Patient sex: M
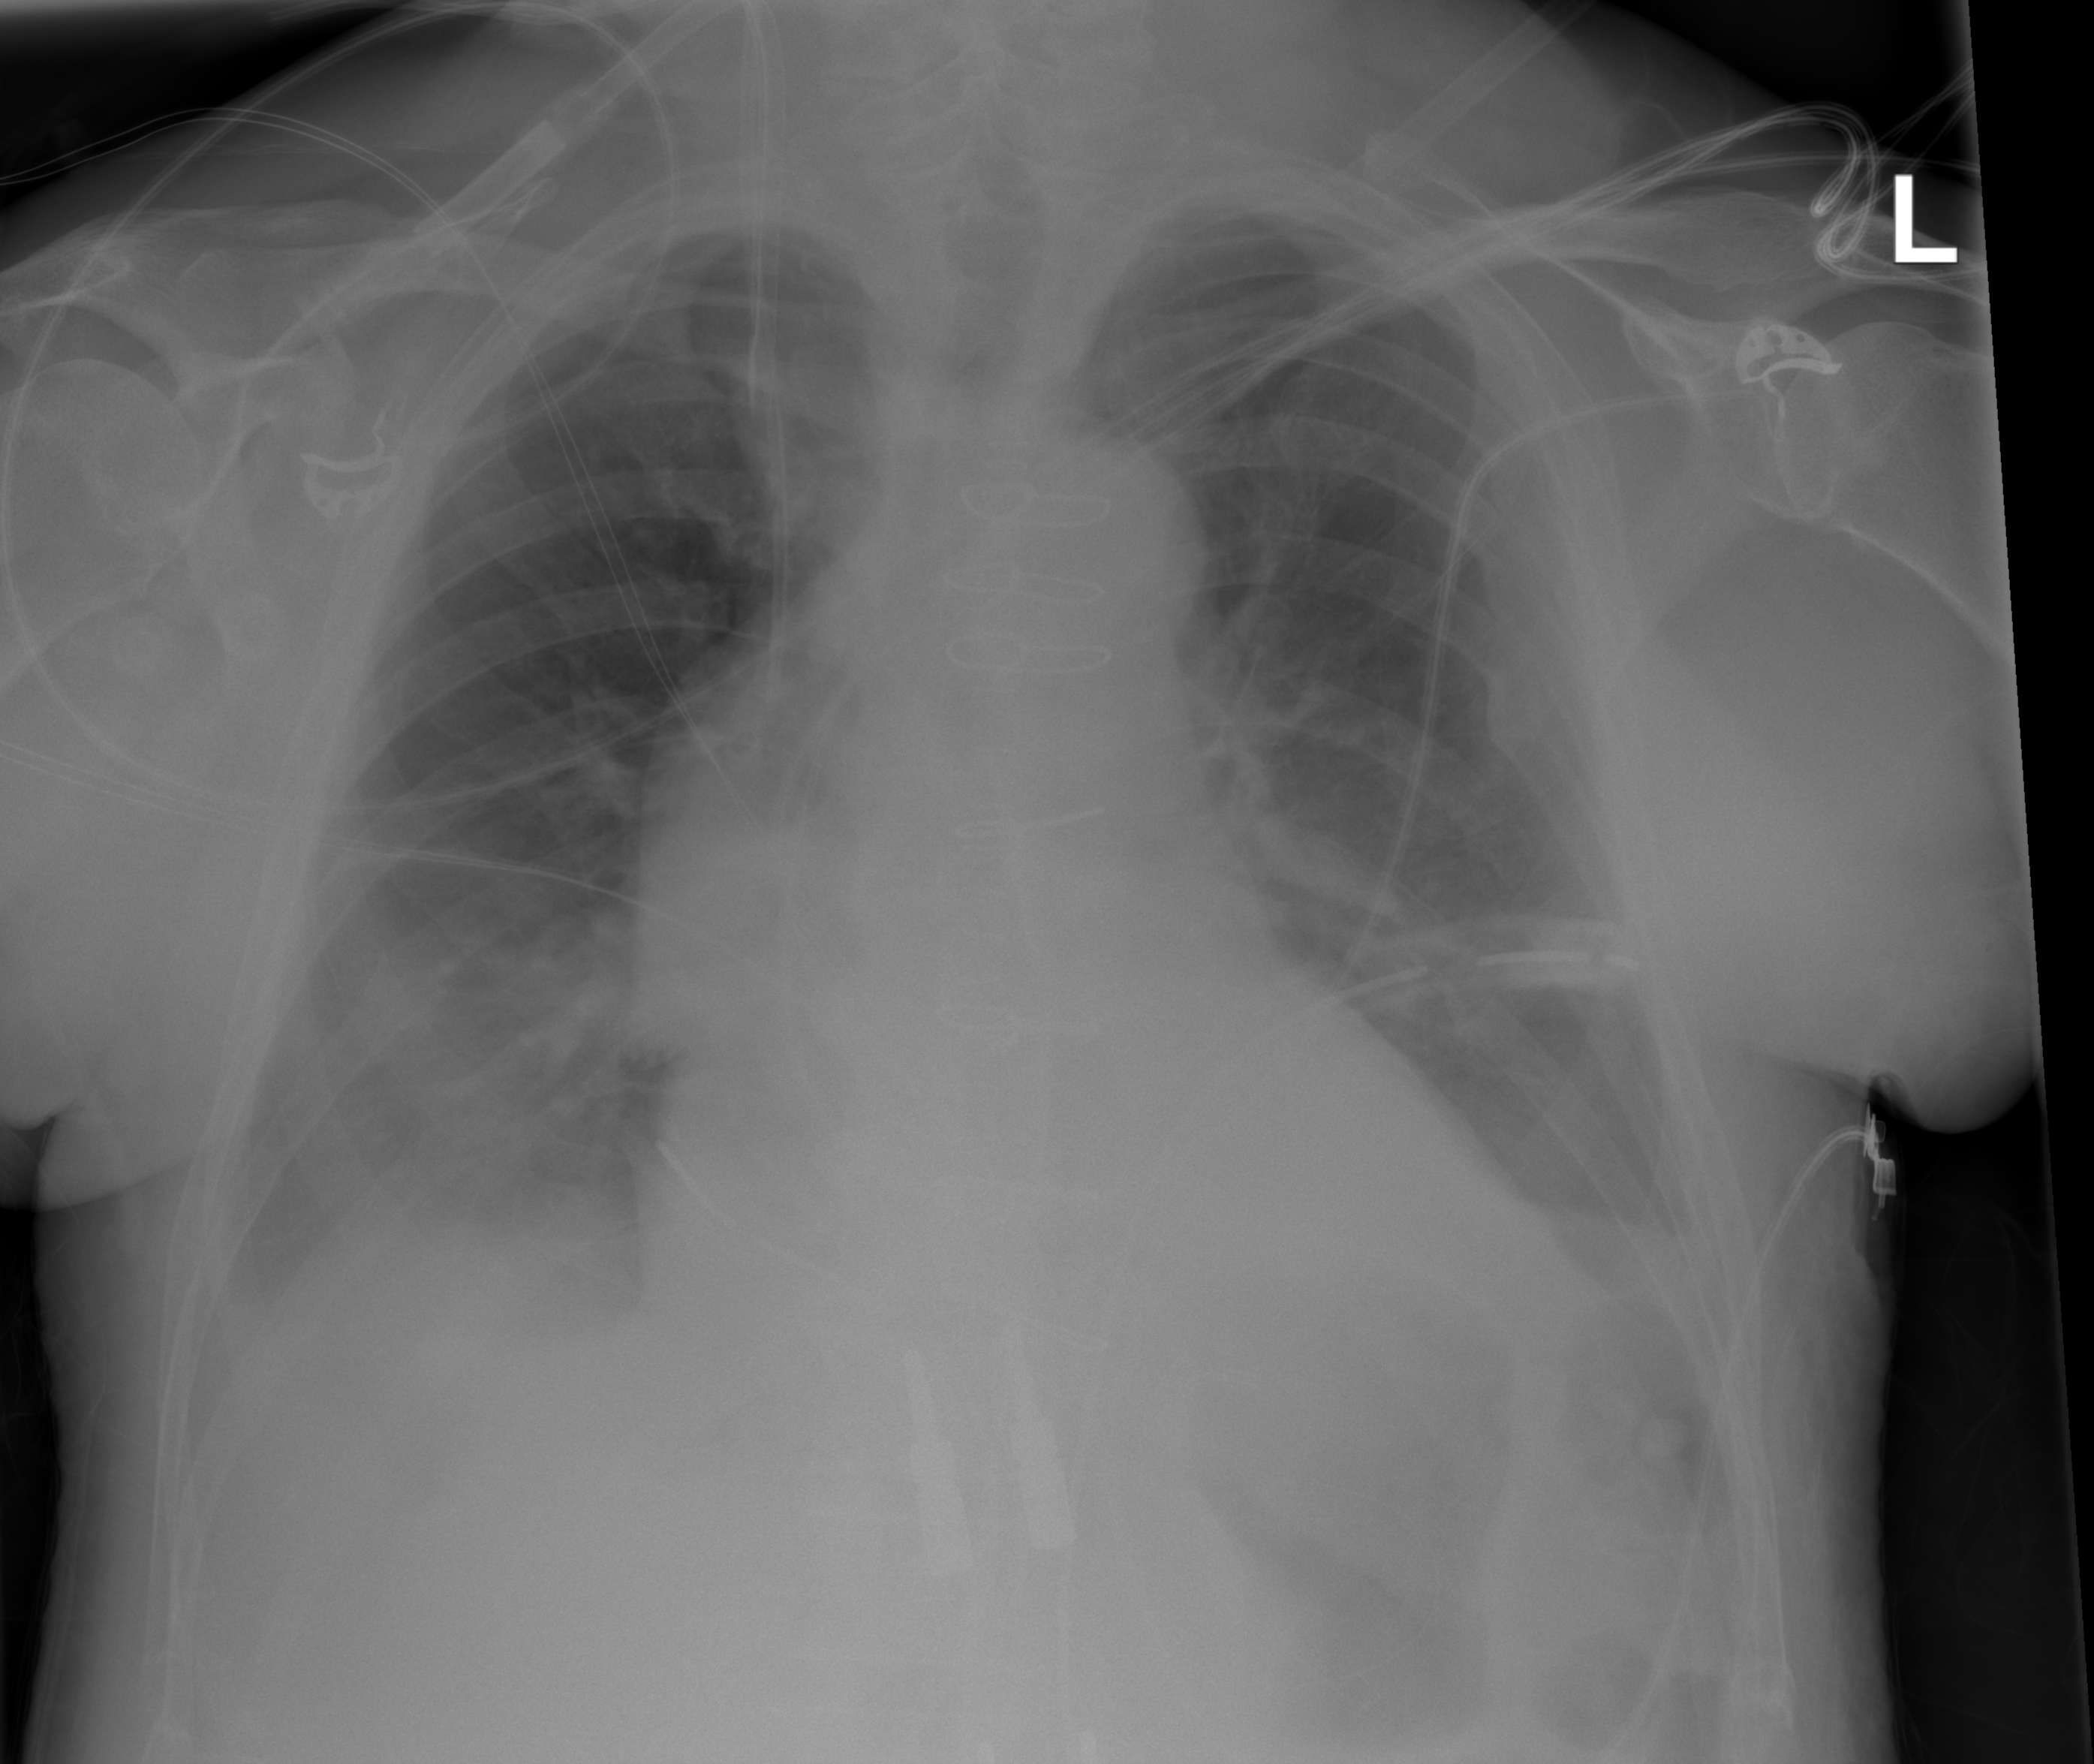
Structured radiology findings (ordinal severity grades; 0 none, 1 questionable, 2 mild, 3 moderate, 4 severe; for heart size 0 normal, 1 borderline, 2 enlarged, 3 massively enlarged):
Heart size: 0
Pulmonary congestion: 0
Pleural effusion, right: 2
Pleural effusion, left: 1
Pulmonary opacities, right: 0
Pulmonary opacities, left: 0
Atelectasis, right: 2
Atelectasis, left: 1